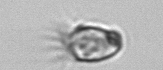
Label: Paratontonia_gracillima